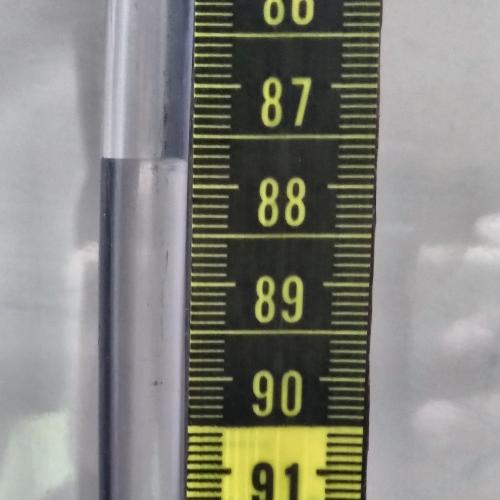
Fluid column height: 87.8 cm